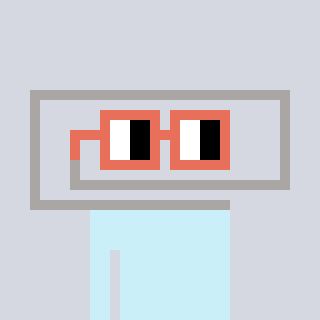
a pixel art character with square orange glasses, a paperclip-shaped head and a computerblue-colored body on a cool background